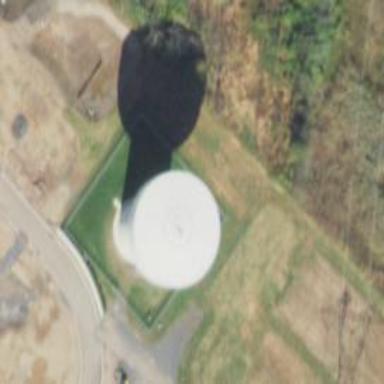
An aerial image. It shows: Water tower that is man-made.